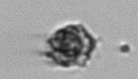
Label: Dinophyceae